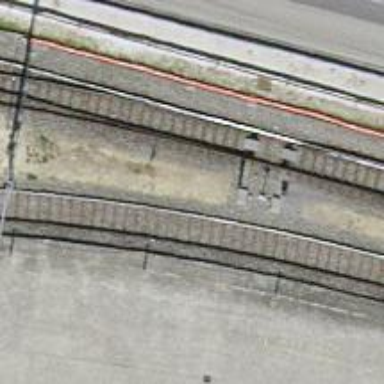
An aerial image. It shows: Railway siding with one electrified track and contact line.